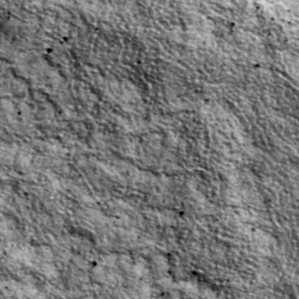
Label: non_frost